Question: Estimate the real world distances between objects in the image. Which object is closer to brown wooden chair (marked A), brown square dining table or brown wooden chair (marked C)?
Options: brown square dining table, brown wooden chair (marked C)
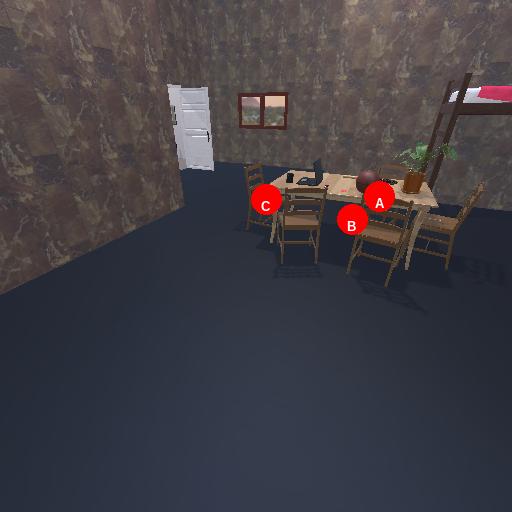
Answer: brown square dining table